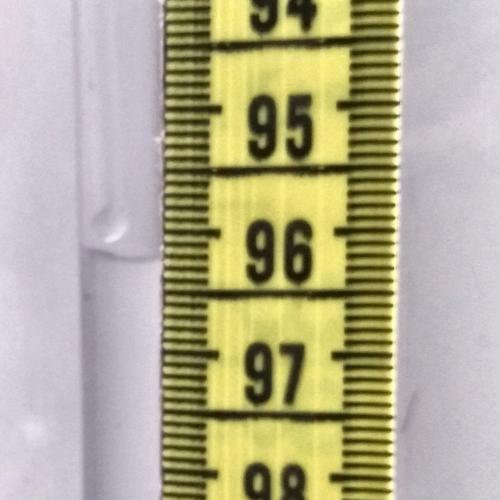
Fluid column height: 96.2 cm